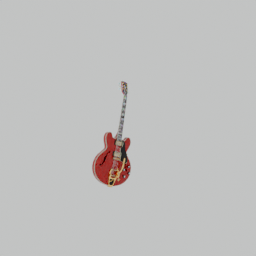
Label: electronics